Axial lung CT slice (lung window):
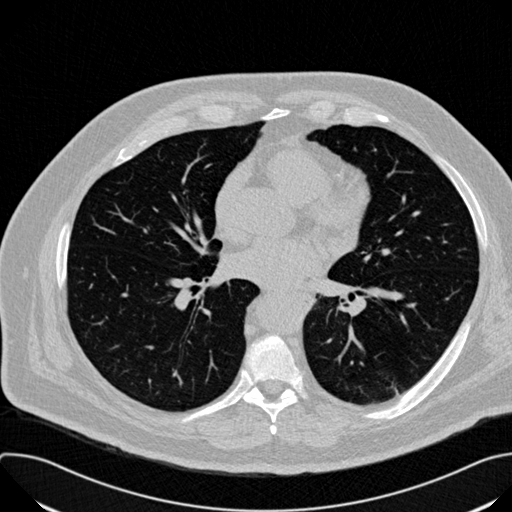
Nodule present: no